Field crop: maize
Growth stage: 1
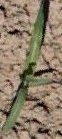
Species: maize